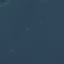
Label: SeaLake